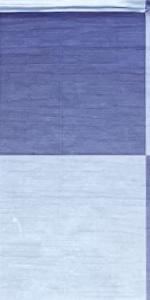
Label: Empty